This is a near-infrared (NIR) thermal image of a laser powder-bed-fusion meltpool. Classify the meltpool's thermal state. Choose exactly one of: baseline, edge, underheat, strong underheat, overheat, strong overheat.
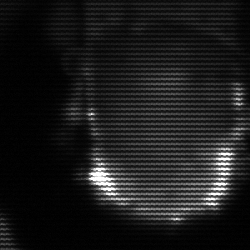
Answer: baseline